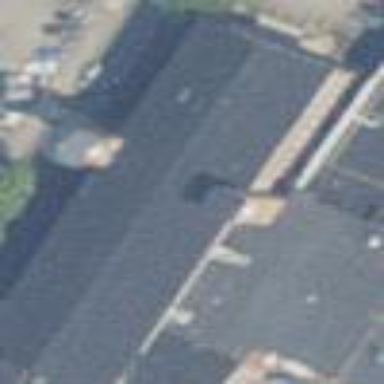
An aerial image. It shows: Industrial building.